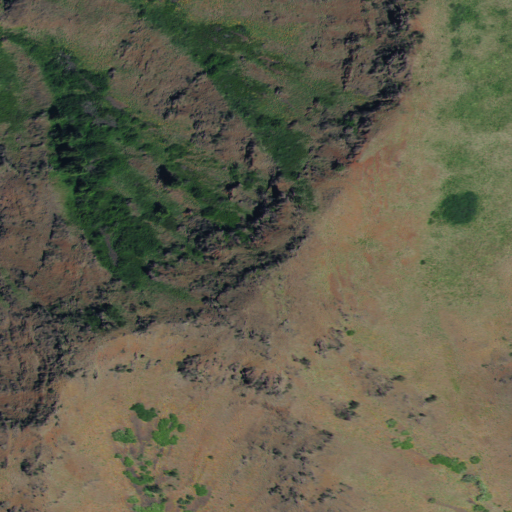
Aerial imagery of mountain in Idaho named Little Sheep Peak containing evergreen forest, shrub, and grassland